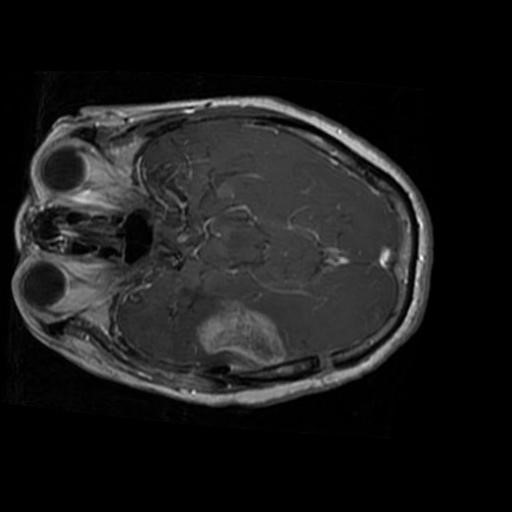
Label: brain_glioma